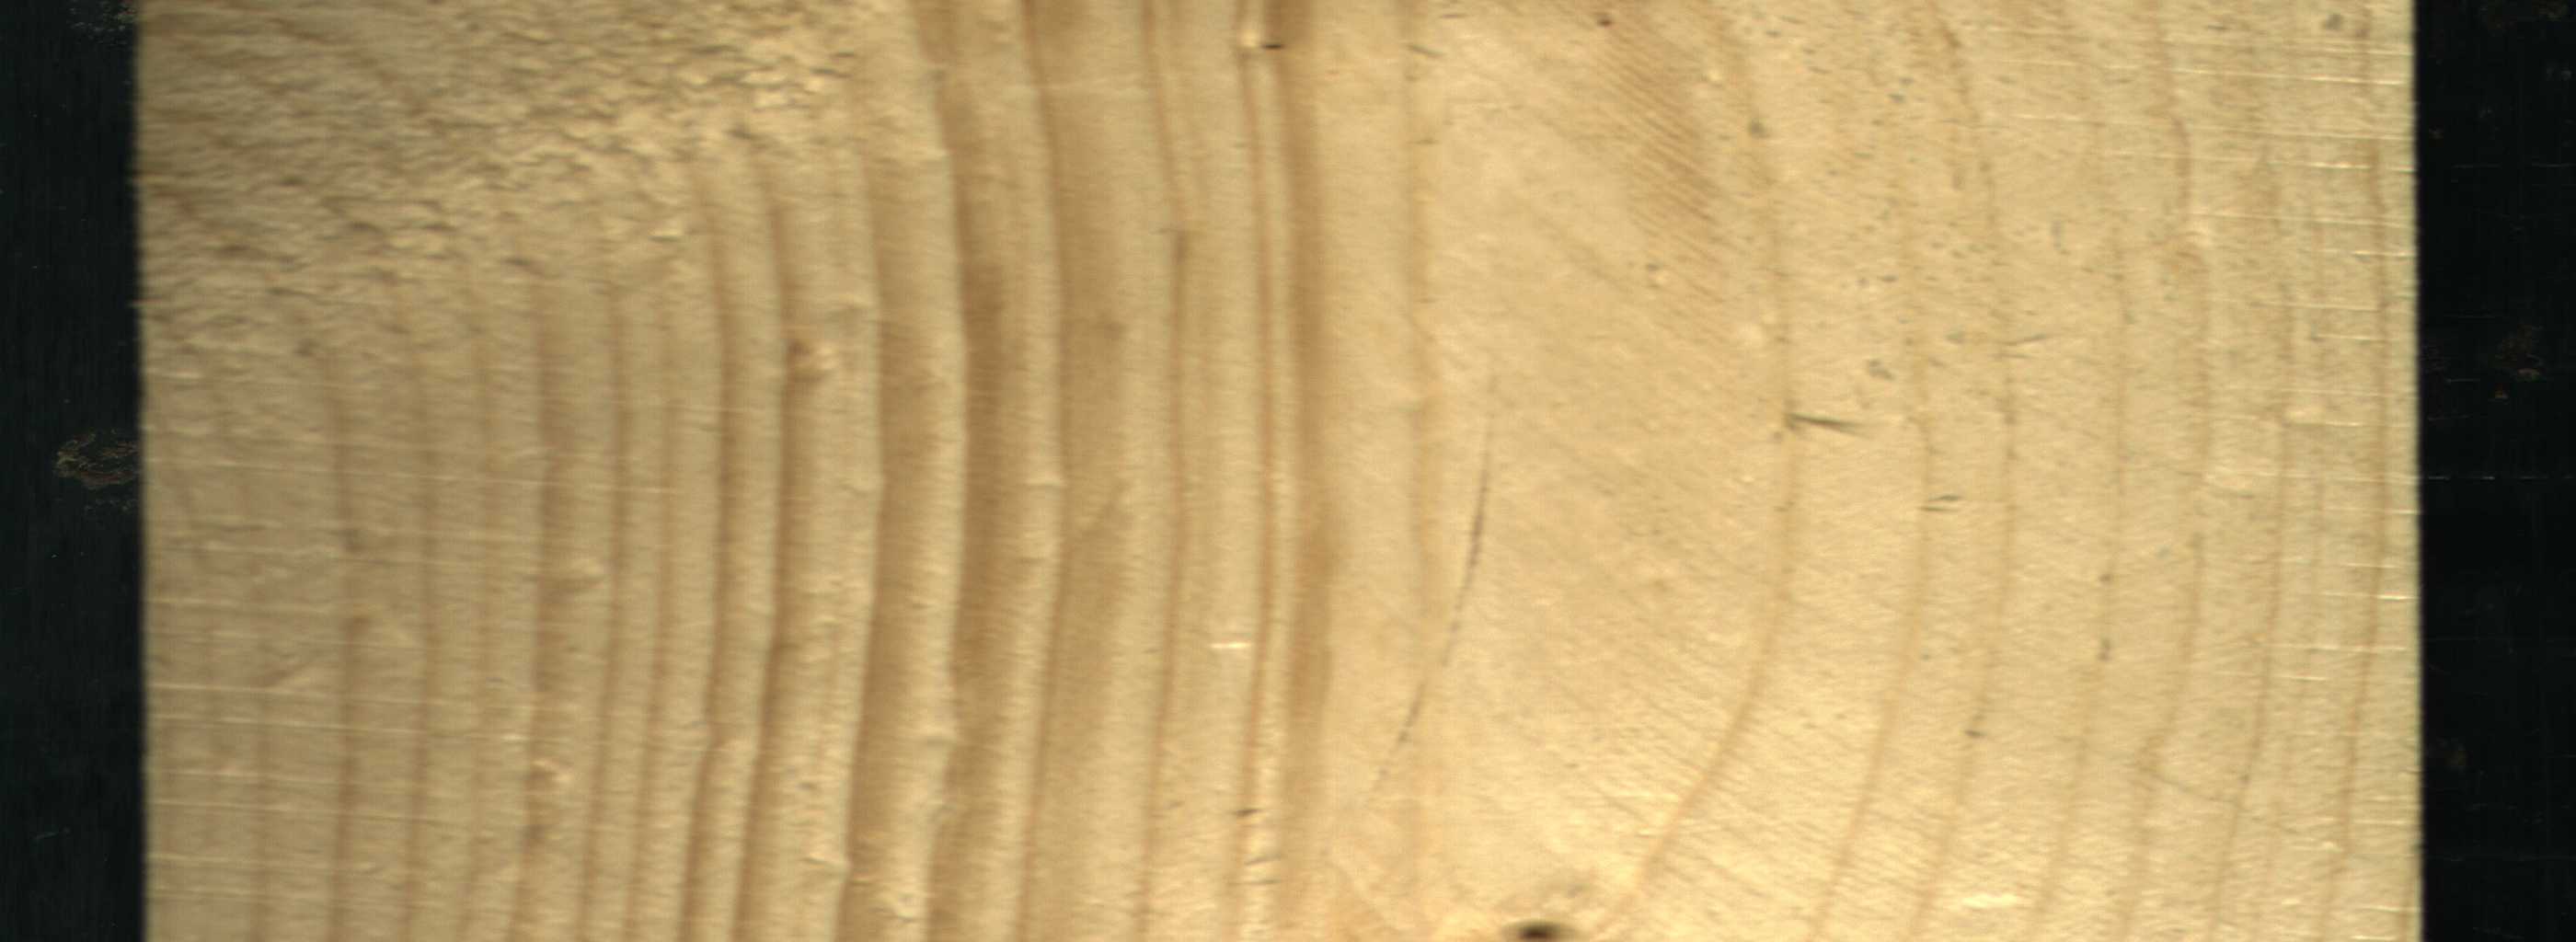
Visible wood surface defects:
Dead_Knot